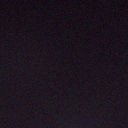
Screen state: off